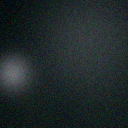
Screen state: off